Question: I tested my app with instruments:

When scrolling table views, it's around 20-50 fps, (more like 25 average). Is that good enough? I've reused the table view cells and did quite a lot of optimisations.
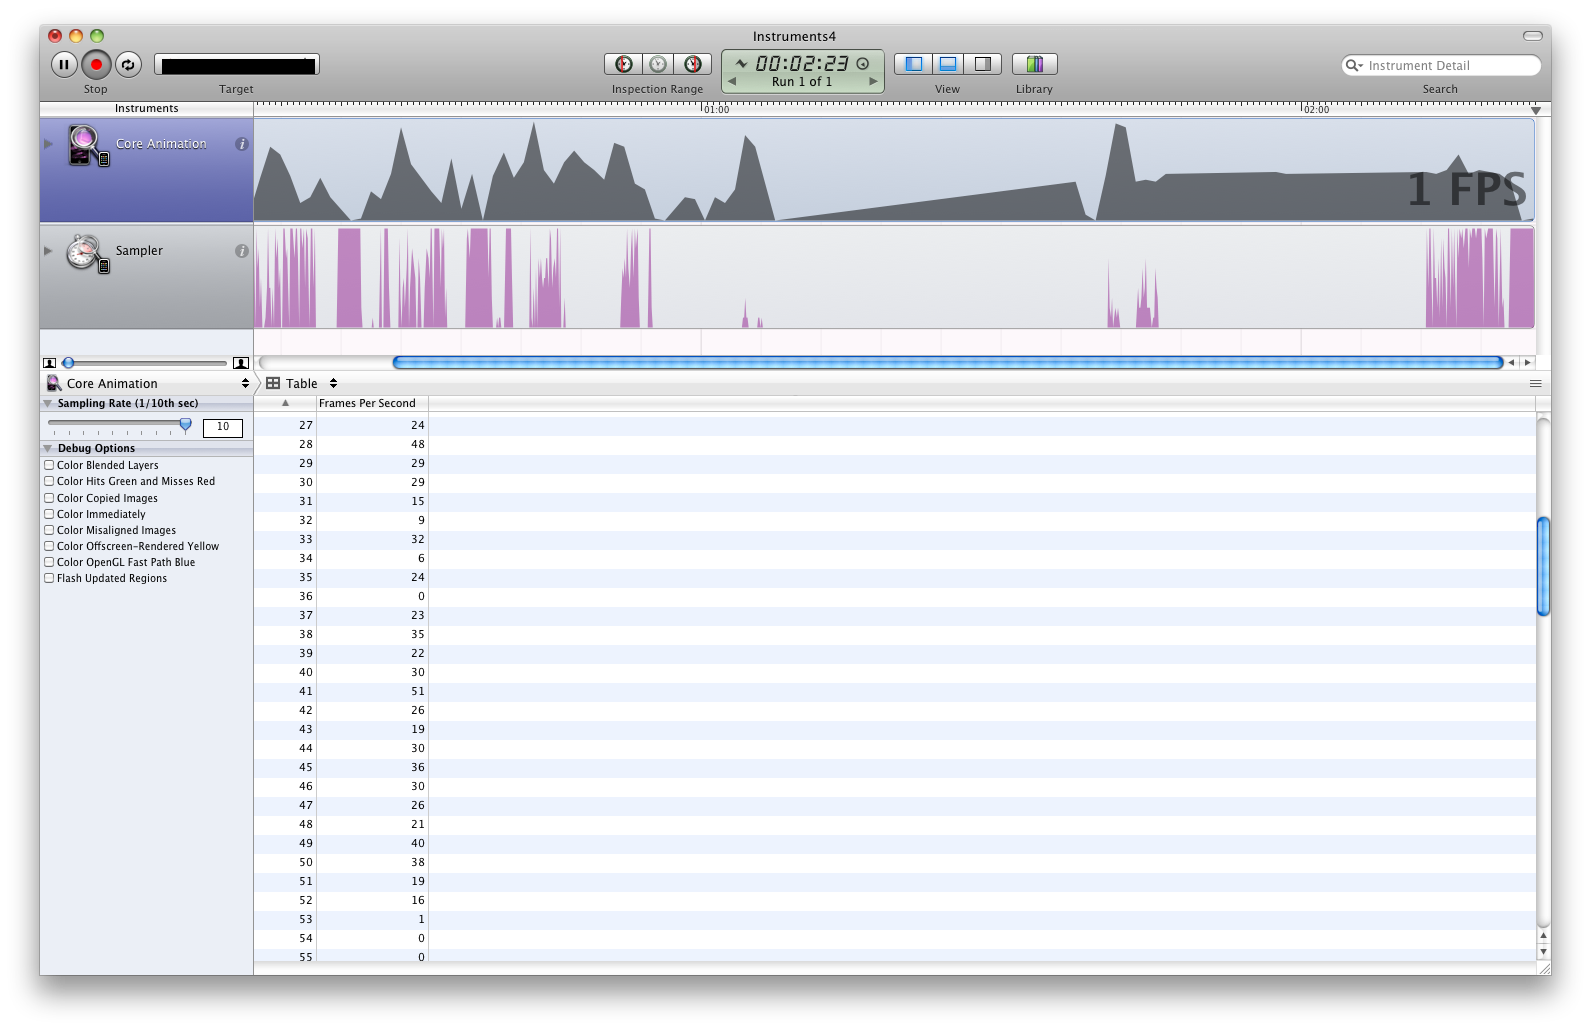
Answer: Slow frame rates are like pornography - hard to define but you know it when you see it.
In other words, worry about the feel, not the numbers. If it feels laggy, it is.